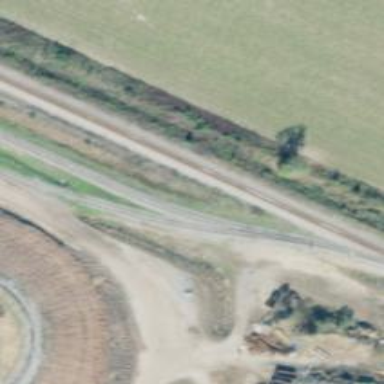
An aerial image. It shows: Railway spur service.